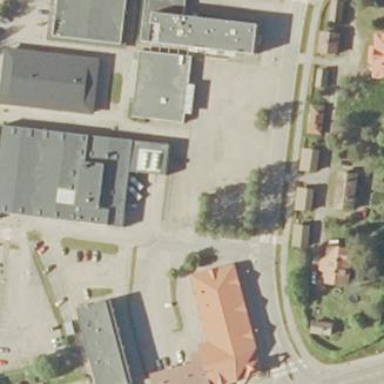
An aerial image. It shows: Supermarket building.